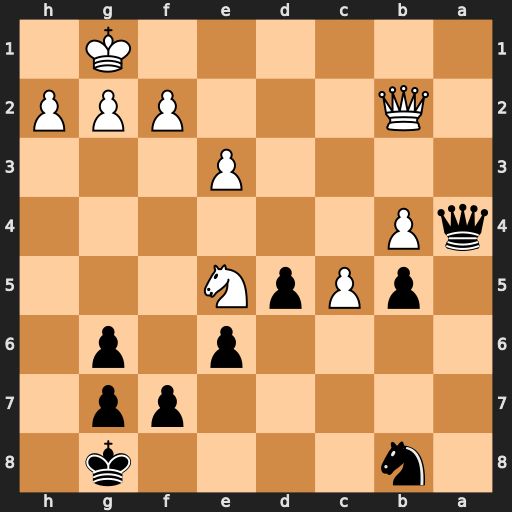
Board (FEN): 1n4k1/5pp1/4p1p1/1pPpN3/qP6/4P3/1Q3PPP/6K1
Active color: b
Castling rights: -
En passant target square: -
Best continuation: Qd1#